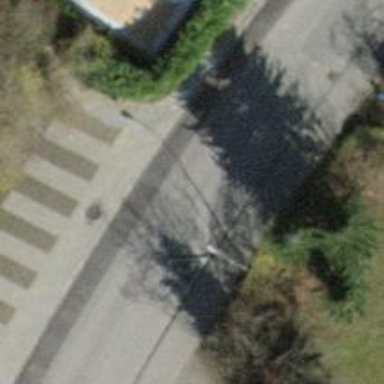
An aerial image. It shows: Traffic calming feature called choker.